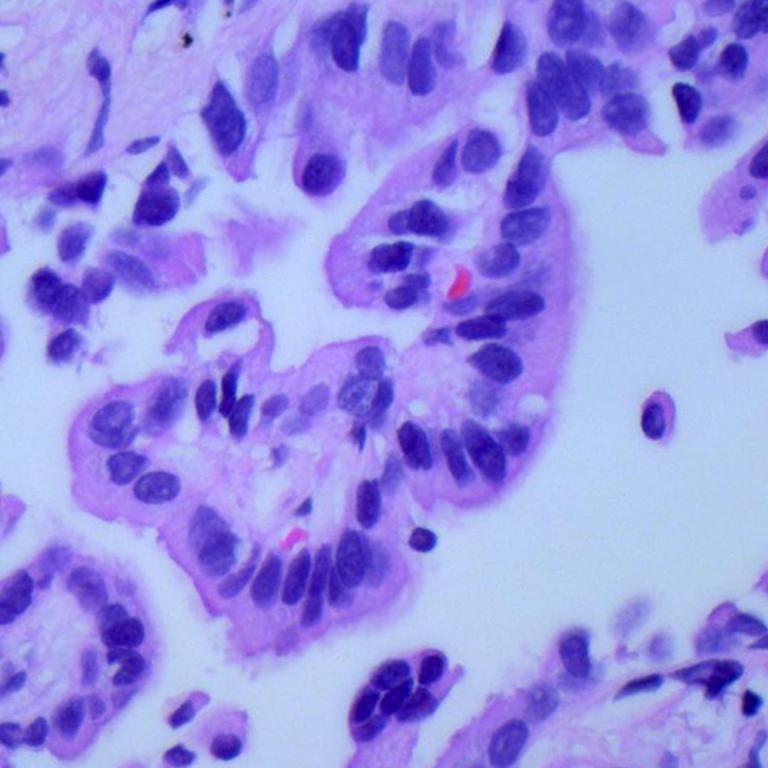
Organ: lung
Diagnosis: adenocarcinomas